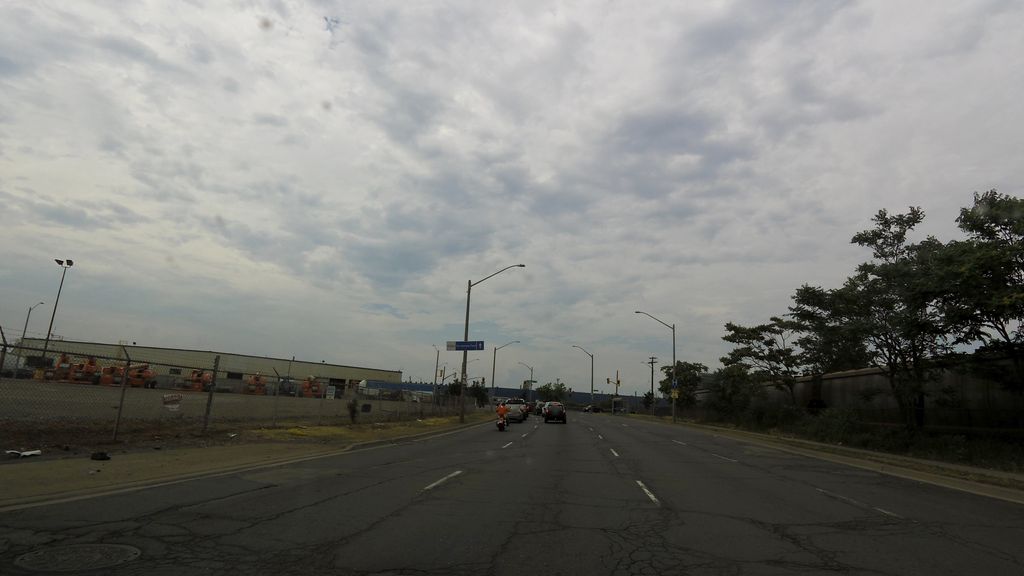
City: hamilton